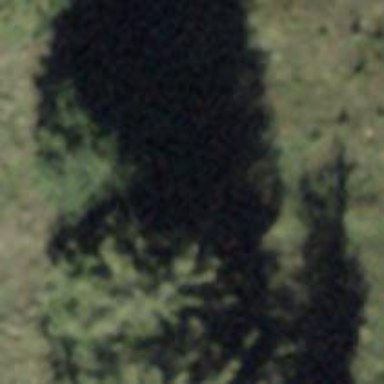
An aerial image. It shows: Row of trees in natural setting.